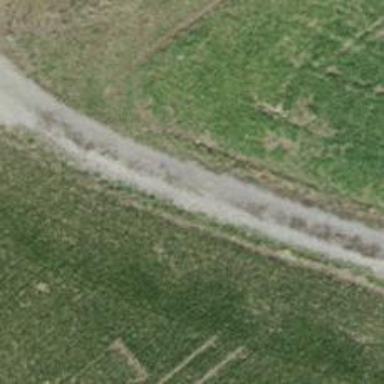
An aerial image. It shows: Gravel track of grade3 type.